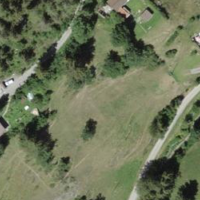
EUNIS habitat code: 52
Species observed at this site:
Geranium sanguineum